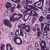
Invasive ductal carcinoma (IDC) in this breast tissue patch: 0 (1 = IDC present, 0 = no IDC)